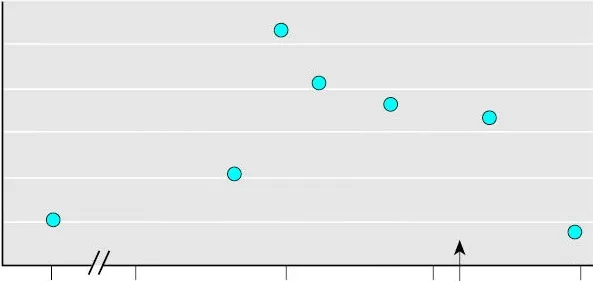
Patient's blood lead concentrations from 1992 to 2003. The arrow indicates the elimination of the lead shot pellet.
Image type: chart (chart)